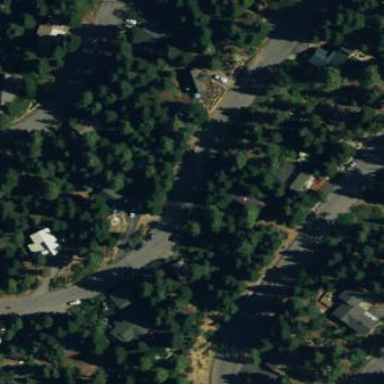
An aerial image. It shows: Evergreen woodland with needle-leaved trees.